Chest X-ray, PA view. Patient: 49 years old, sex M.
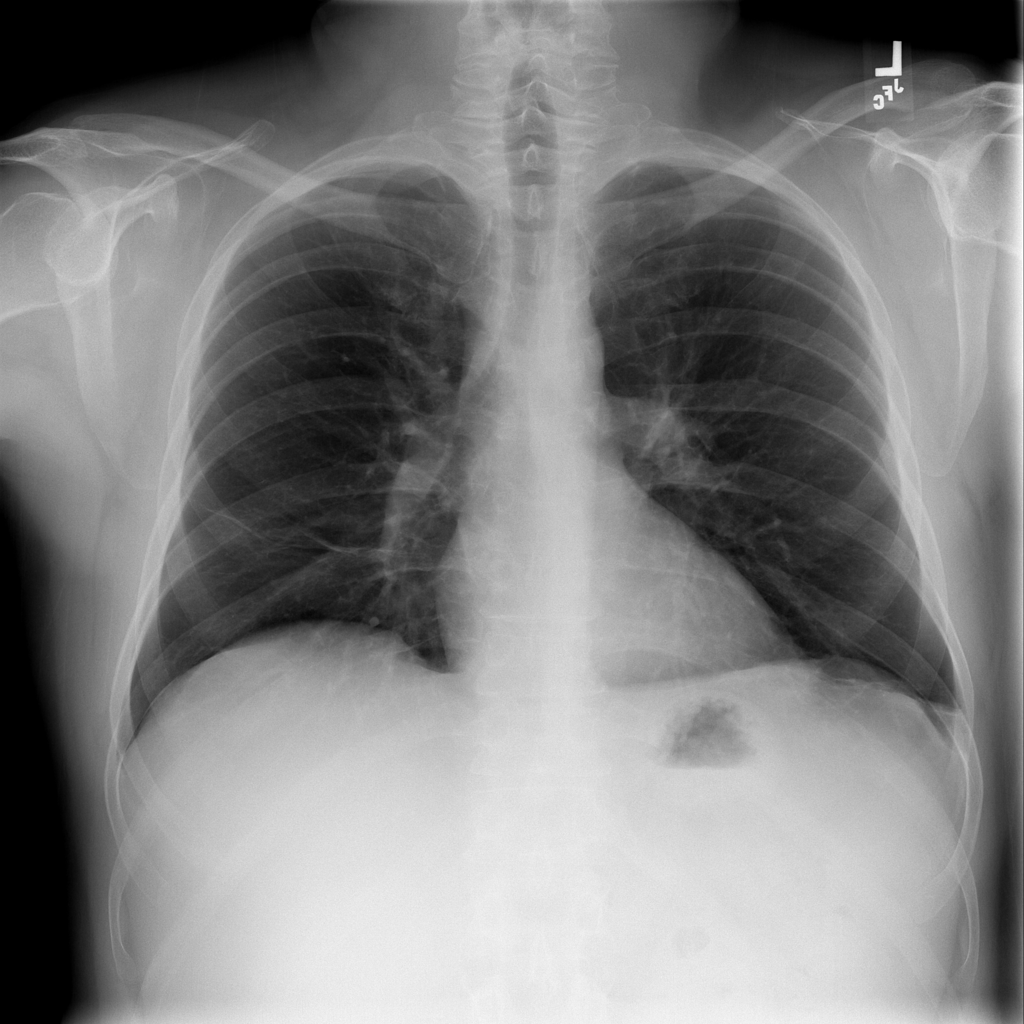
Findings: Atelectasis